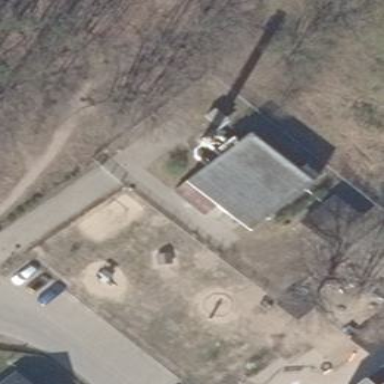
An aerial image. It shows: Service building.